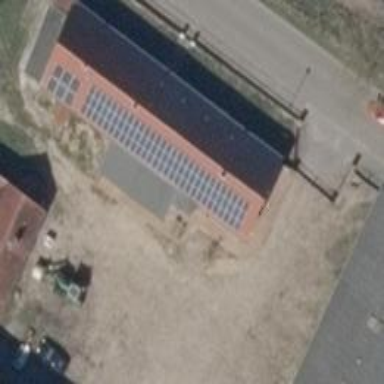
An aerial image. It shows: Solar photovoltaic panel generator producing electricity in small installation.